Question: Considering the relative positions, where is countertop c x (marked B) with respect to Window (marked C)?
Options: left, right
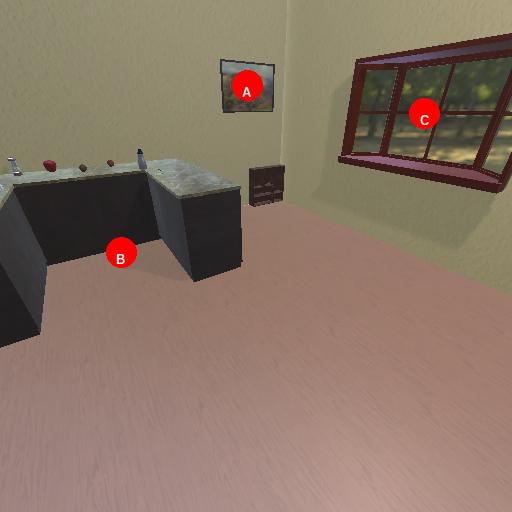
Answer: left